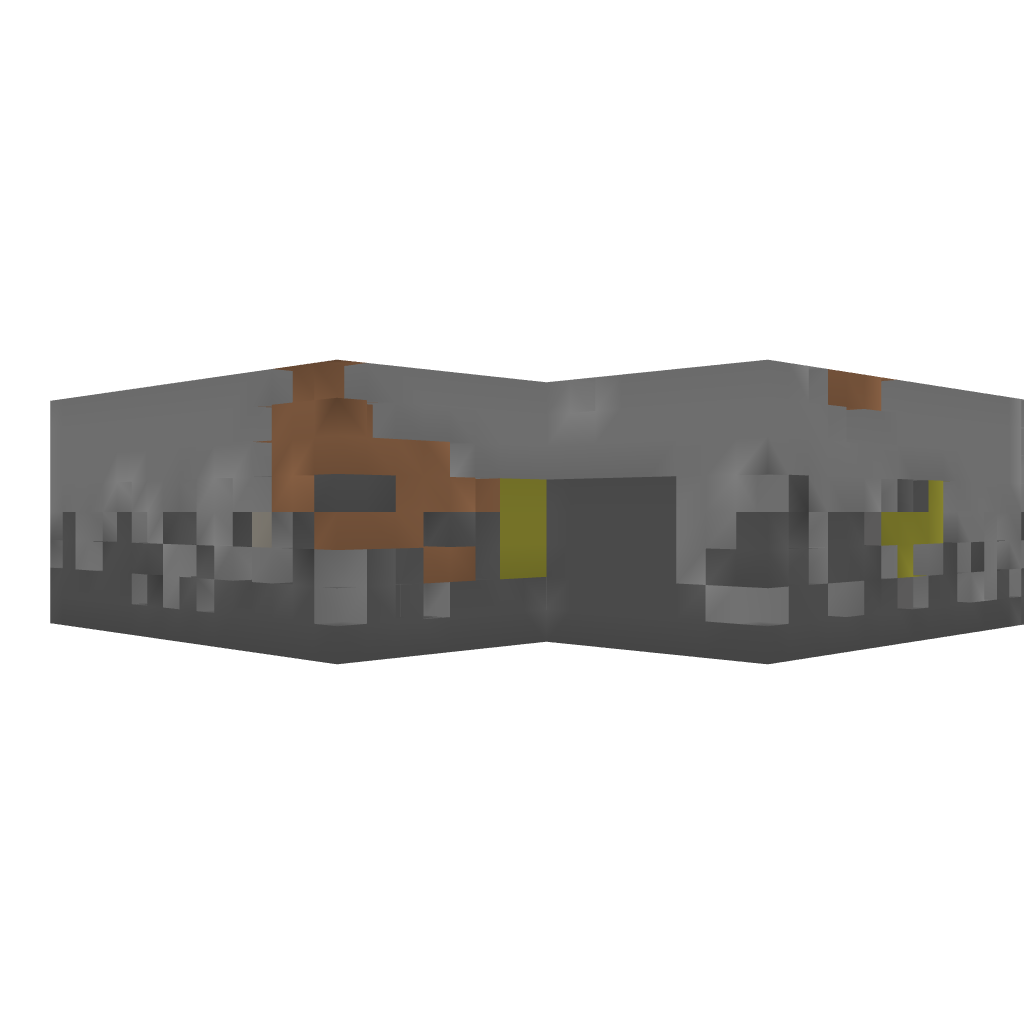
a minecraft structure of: Underground Factions Tutorial